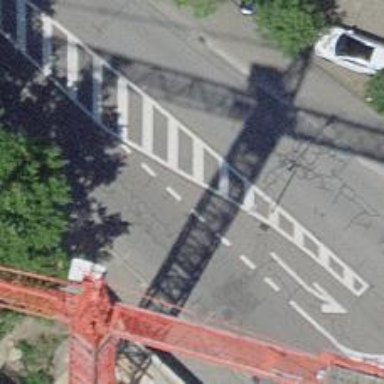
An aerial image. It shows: Uncontrolled zebra crossing with pedestrian island.